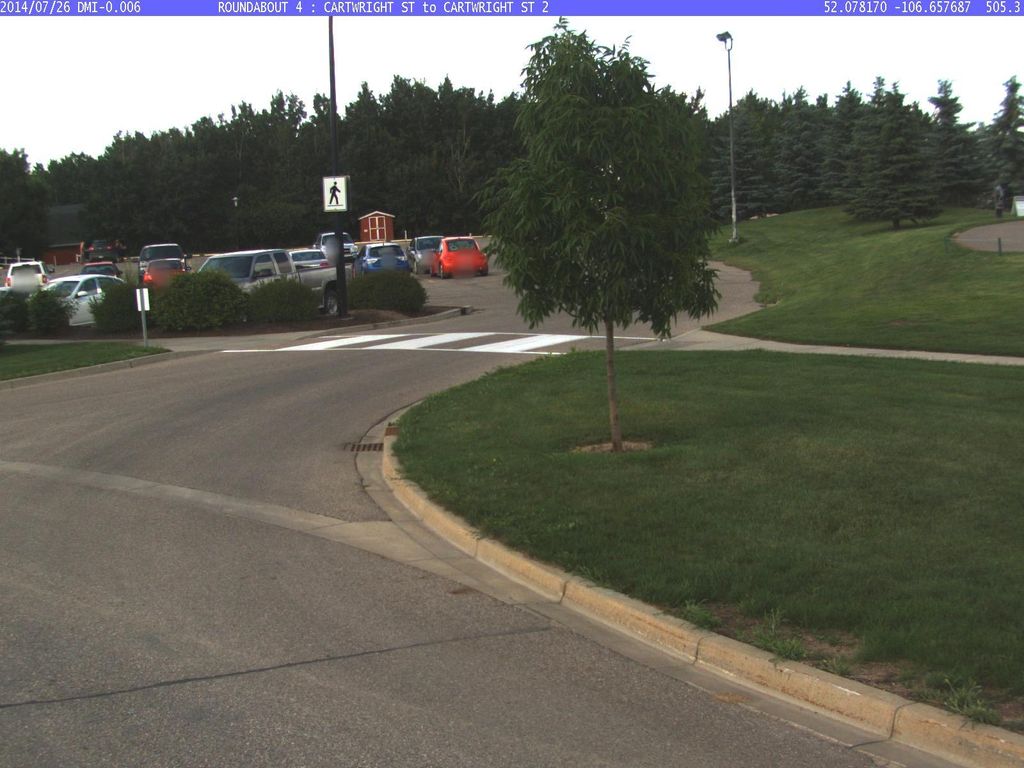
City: saskatoon